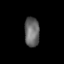
Tissue: skin
Cell type: Others
Senescence score: 0.786
Nuclear area (px): 434
Mean DAPI intensity: 103.392